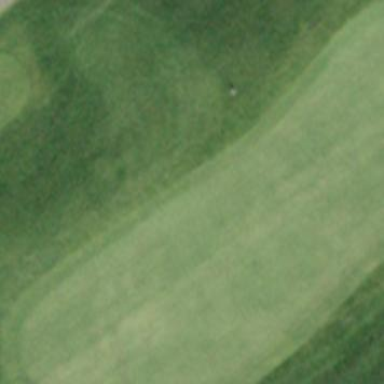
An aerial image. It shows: Golf green.